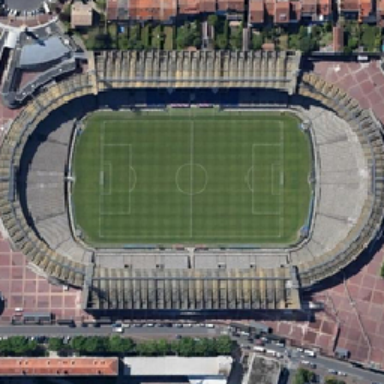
The football field next to a line of houses is surrounded by a ring of gray oval blearchers with yellow ceilings .